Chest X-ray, PA view. Patient: 37 years old, sex M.
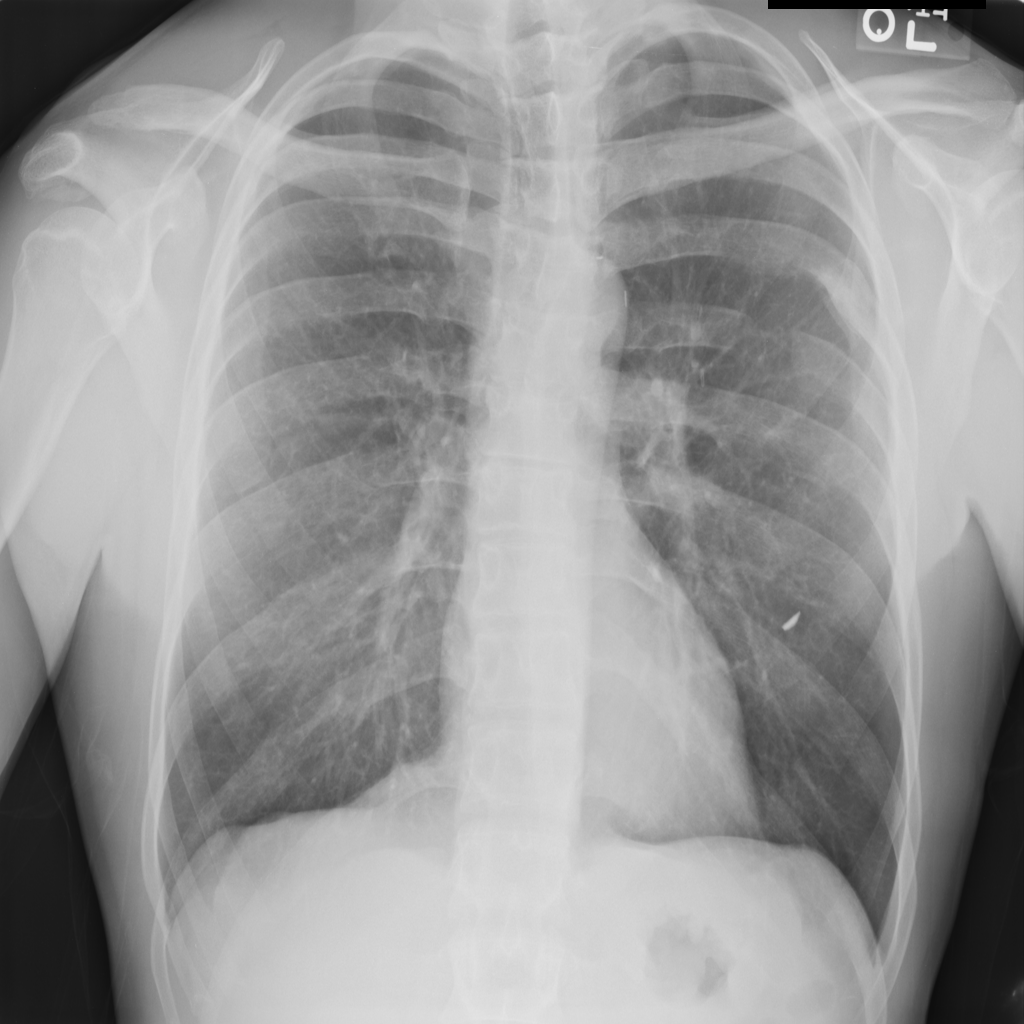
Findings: No Finding